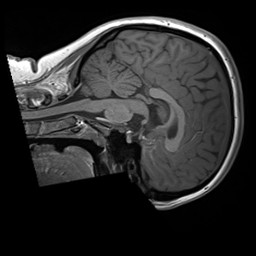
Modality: T1w
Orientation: sagittal
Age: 21
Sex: female
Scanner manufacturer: siemens
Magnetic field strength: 3 T
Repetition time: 1.8 s
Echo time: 0.00232 s